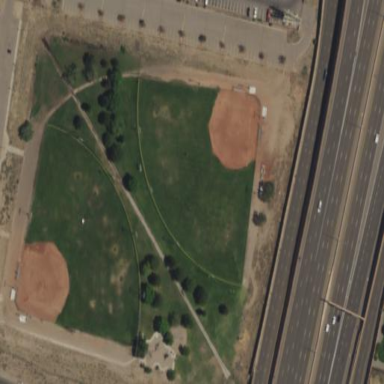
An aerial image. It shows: Park with fence surrounding it.